Field crop: maize
Growth stage: 2
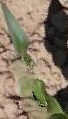
Species: maize